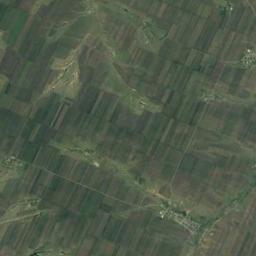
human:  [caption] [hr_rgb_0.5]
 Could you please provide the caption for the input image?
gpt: Many dense, neatly arranged green and brown mixed rectangular farmlands of different sizes .

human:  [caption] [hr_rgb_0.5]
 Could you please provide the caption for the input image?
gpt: There are some green rectangular farmland .

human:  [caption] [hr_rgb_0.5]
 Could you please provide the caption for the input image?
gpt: There are many crops in rectangular farmlands .

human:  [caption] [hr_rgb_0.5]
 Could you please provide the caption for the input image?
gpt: Lots of rectangular farmlands of different colors are arranged in neat rows and some houses are surrounded by these farmlands .

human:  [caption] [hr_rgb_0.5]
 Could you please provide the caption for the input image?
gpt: There are many green rectangular farmlands .